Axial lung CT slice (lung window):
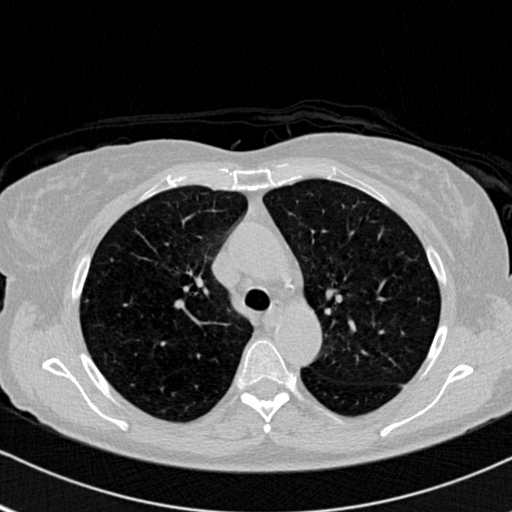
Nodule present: no